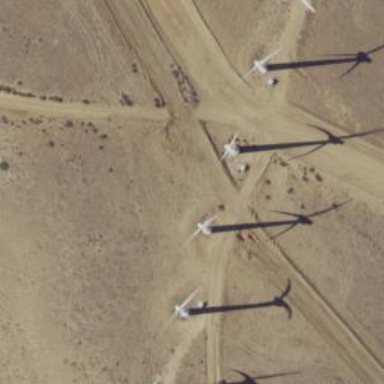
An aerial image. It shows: Wind power generator employing wind turbines.